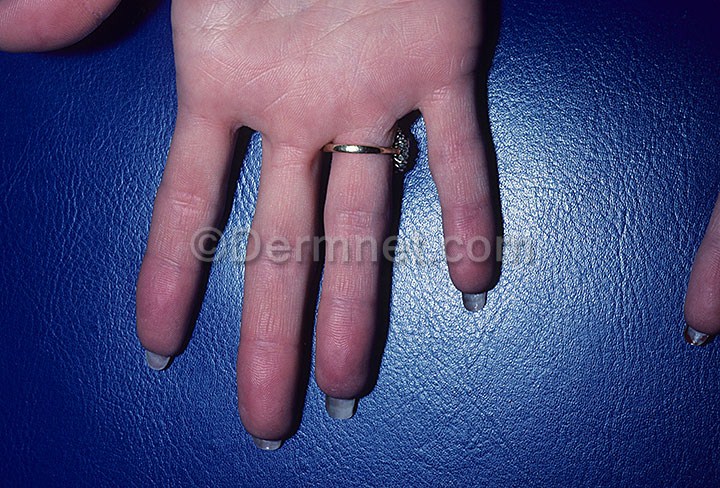
Disease: Lupus and other Connective Tissue diseases